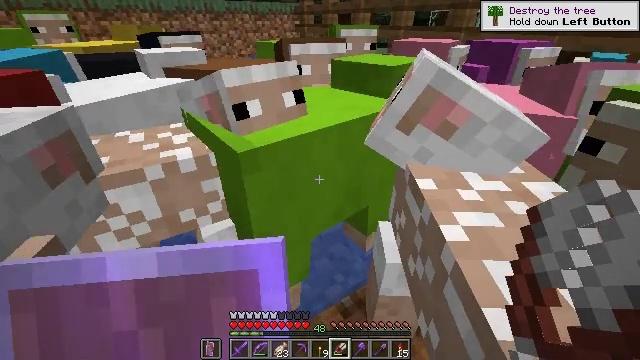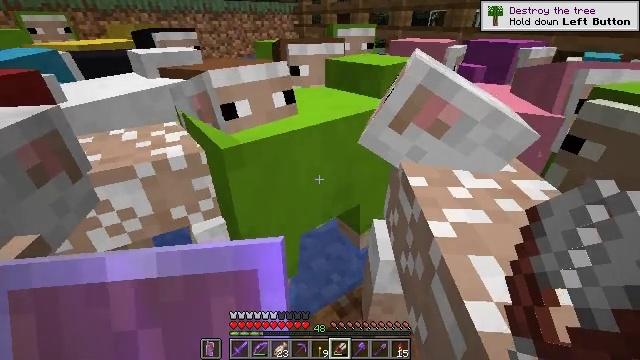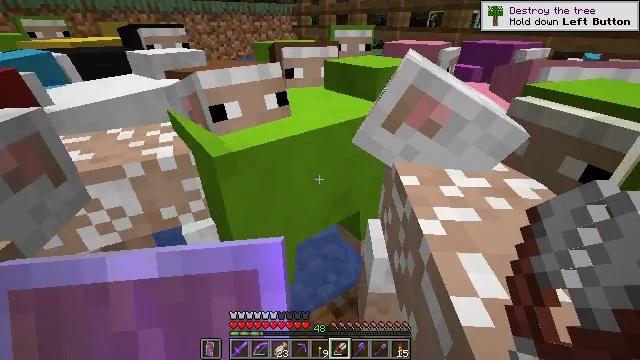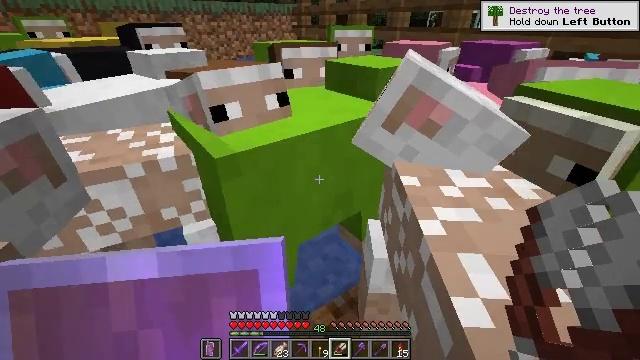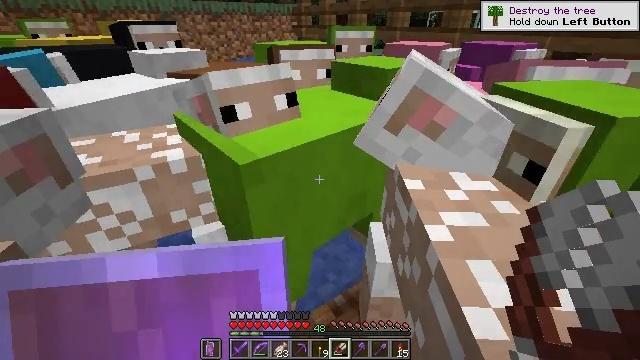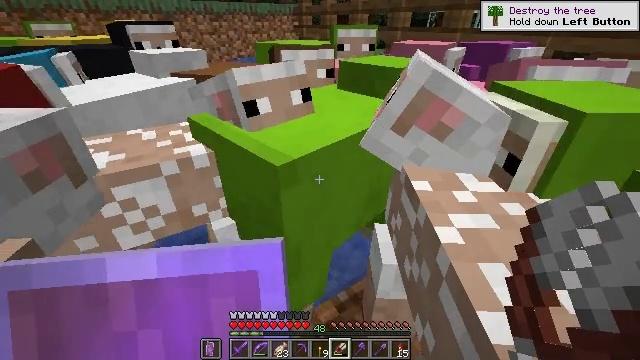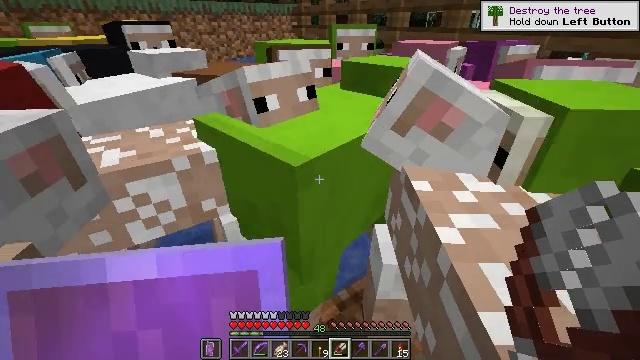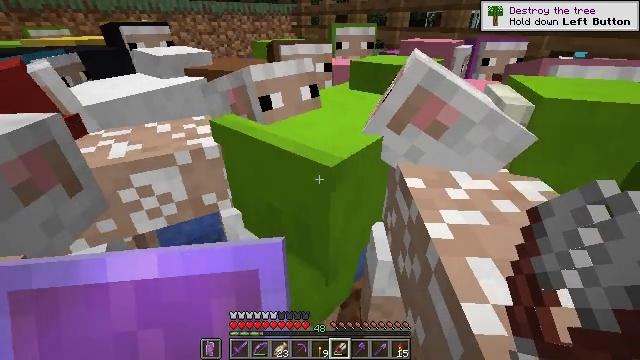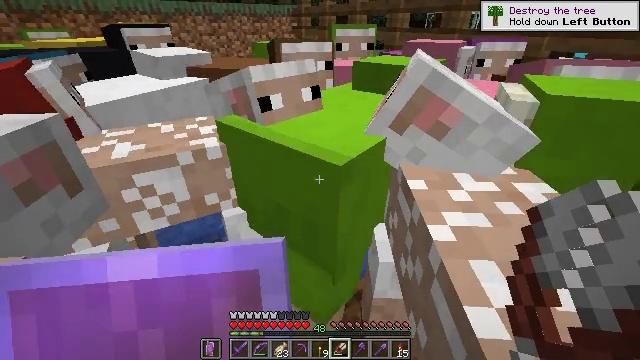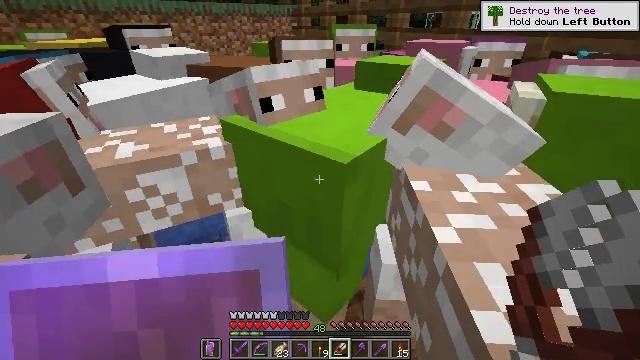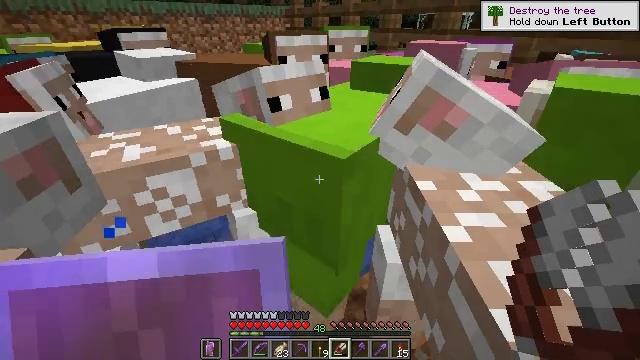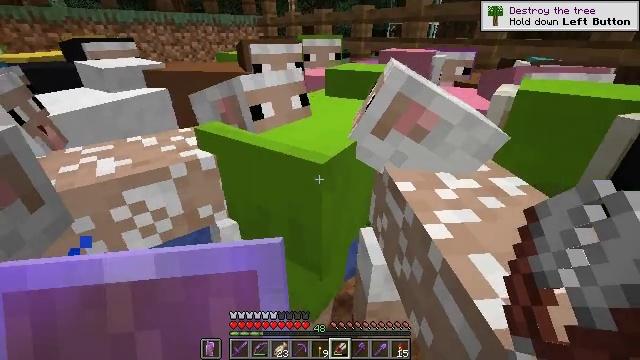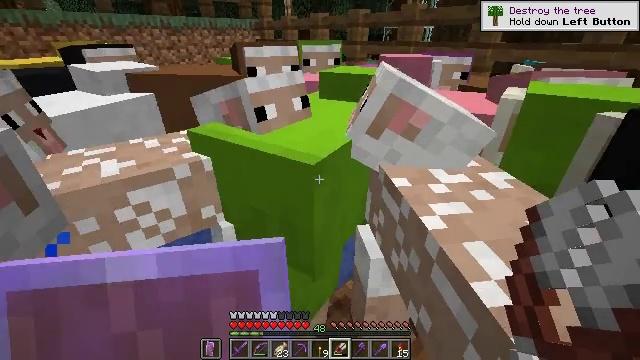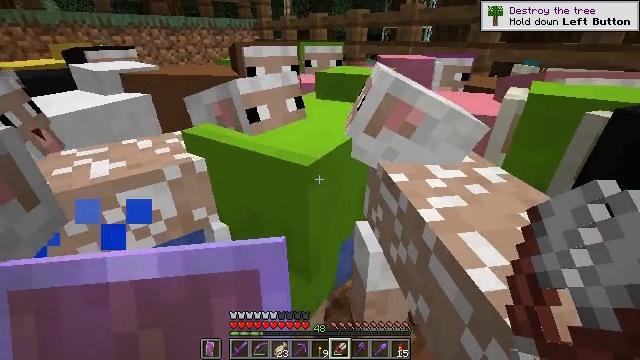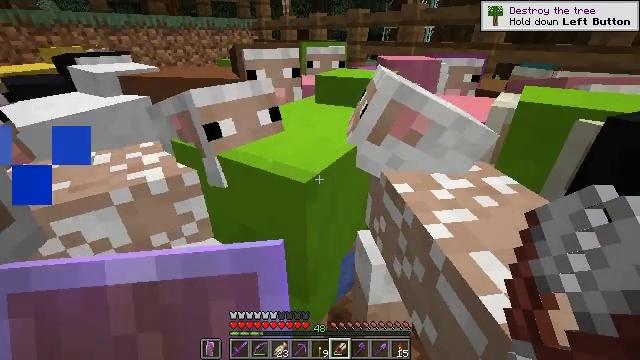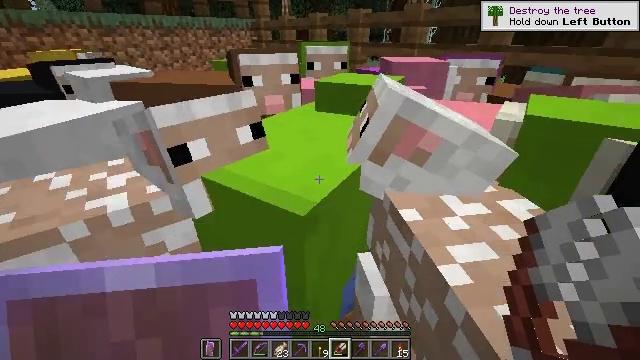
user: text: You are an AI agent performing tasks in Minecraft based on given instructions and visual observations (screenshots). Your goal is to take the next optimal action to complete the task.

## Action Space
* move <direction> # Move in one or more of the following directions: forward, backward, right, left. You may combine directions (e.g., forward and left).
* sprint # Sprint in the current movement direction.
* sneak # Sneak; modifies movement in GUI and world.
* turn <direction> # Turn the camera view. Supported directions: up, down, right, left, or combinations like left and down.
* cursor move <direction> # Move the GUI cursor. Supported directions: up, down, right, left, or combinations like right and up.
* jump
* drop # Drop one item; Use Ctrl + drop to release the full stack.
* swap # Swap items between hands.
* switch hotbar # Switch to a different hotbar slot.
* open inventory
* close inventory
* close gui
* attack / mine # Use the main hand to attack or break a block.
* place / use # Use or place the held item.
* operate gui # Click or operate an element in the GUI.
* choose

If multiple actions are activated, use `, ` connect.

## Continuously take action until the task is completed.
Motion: motion action
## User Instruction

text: craft item air
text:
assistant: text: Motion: no_op
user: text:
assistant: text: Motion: no_op
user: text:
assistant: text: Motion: use / place
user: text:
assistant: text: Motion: use / place
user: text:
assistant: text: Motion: use / place
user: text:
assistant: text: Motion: no_op
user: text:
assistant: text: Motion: use / place
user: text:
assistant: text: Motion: use / place
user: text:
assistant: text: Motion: use / place
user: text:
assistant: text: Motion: turn right, use / place
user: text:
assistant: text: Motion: turn right and up
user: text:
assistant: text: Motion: no_op
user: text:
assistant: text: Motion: use / place
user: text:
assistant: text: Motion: move forward, use / place
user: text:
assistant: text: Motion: move forward, use / place
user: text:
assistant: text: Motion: move forward, use / place
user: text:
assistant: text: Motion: move forward
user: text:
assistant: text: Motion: move forward, use / place
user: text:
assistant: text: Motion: move forward, use / place
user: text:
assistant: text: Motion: use / place
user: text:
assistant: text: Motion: no_op
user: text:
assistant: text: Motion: use / place
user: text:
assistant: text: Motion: turn right and down, use / place
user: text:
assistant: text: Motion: use / place
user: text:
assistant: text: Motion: use / place
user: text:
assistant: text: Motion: turn right
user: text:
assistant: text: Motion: use / place
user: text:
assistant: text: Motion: use / place
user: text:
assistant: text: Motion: use / place
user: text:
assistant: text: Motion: no_op